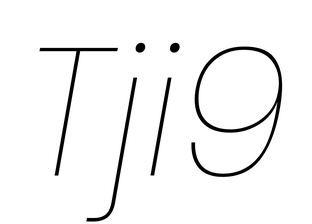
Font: Poppins-ThinItalic